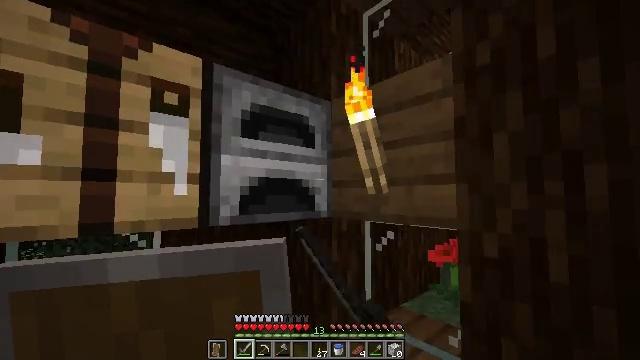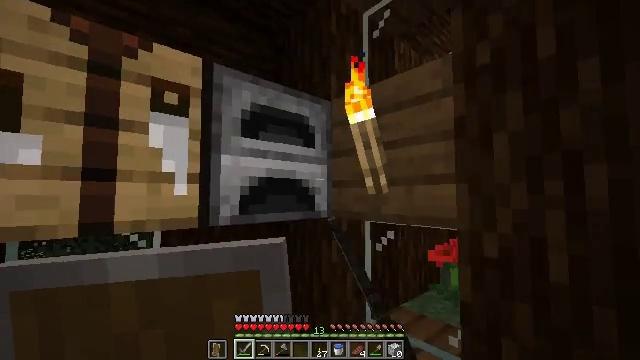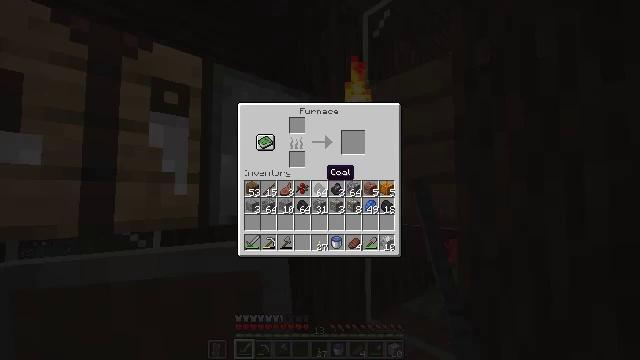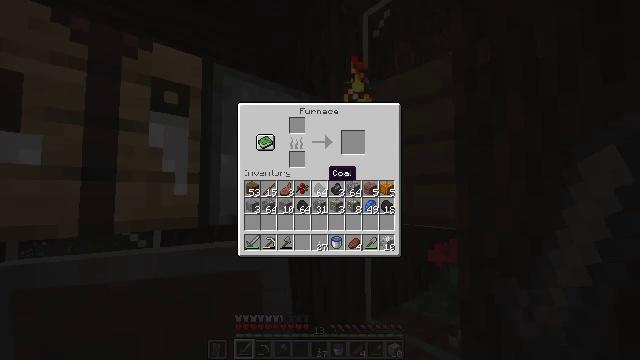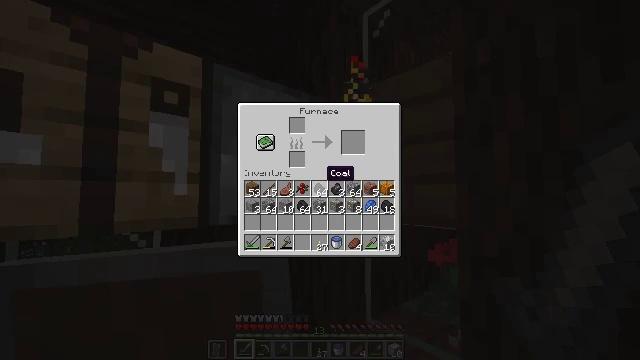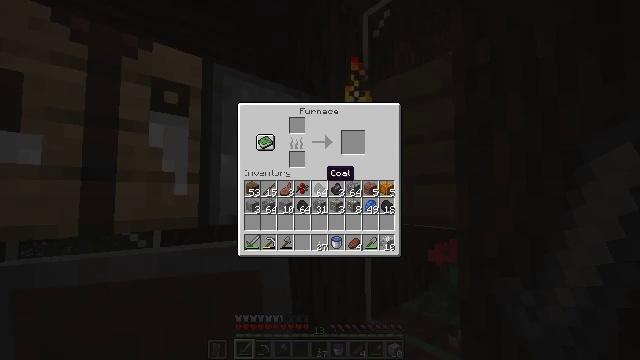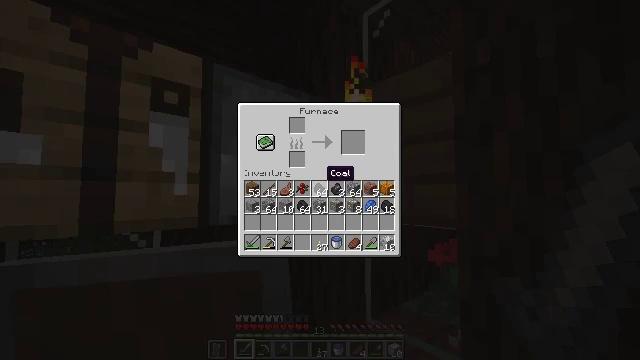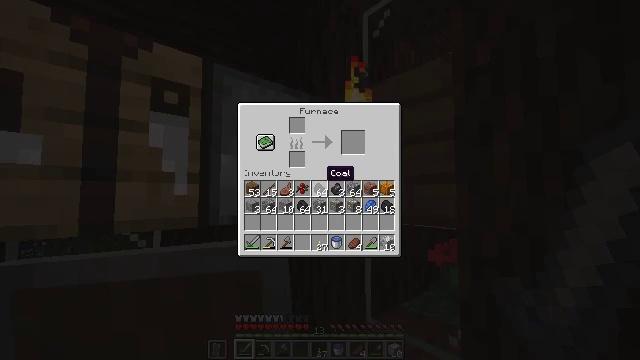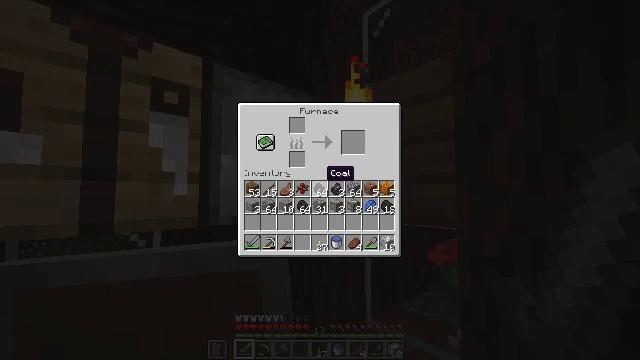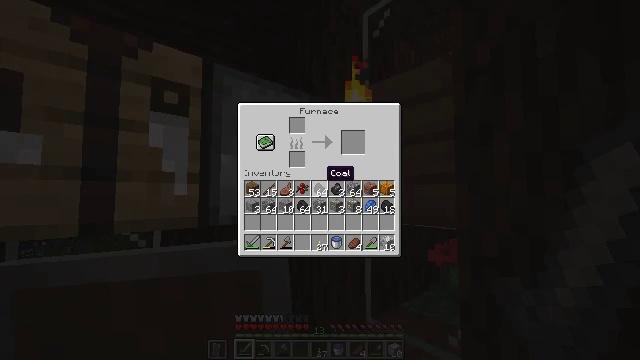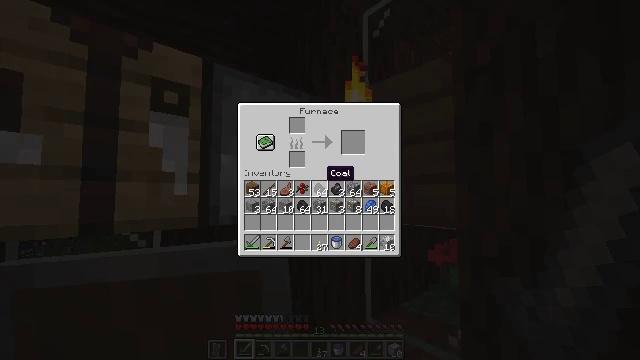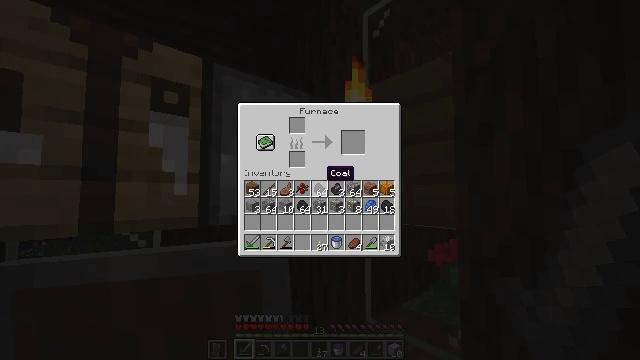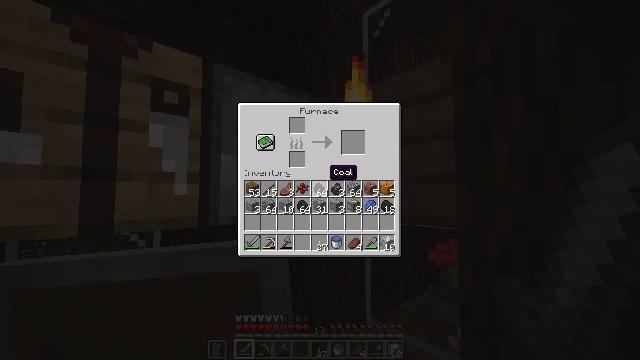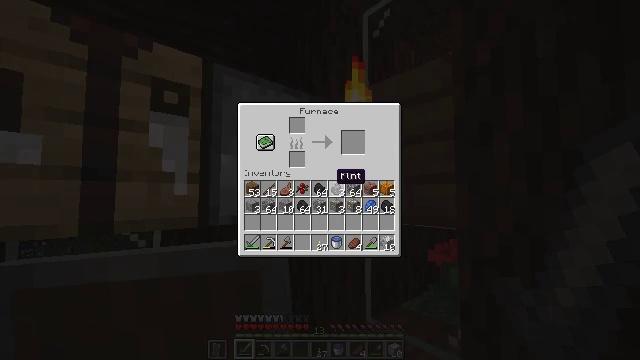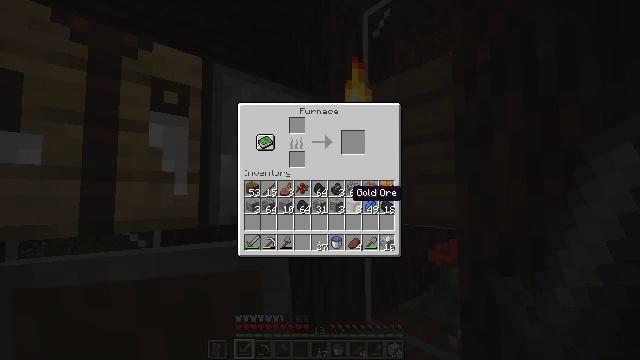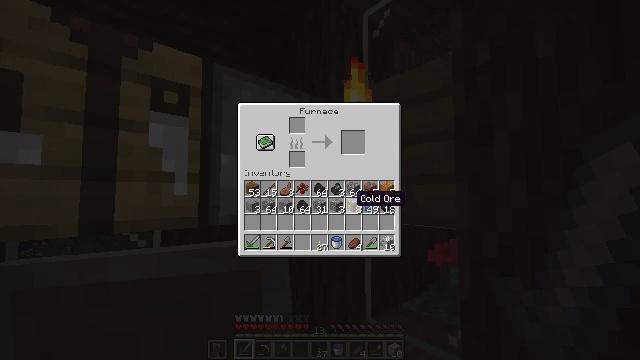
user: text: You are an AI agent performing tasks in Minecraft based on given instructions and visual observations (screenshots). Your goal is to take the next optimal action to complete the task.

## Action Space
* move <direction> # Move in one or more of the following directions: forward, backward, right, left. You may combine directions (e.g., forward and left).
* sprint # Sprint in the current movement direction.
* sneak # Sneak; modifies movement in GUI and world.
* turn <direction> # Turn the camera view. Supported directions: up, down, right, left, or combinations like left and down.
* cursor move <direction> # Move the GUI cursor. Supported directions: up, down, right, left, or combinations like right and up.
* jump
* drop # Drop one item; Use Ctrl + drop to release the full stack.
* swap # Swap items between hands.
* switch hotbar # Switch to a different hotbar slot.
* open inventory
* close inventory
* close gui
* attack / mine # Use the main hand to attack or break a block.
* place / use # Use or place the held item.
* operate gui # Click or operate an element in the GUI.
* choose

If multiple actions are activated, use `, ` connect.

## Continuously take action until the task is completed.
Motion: motion action
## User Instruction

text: Make a cobblestone wall with six cobblestone blocks.
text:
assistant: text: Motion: no_op
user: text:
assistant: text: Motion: open gui
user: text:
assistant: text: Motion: no_op
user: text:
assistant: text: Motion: no_op
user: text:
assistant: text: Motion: no_op
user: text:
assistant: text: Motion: no_op
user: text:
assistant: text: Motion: no_op
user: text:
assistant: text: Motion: no_op
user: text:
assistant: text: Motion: no_op
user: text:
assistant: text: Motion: no_op
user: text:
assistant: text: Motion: no_op
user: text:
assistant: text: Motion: no_op
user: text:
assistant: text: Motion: cursor move right
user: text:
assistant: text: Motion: cursor move right and down
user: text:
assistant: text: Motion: sneak
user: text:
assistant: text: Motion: sneak
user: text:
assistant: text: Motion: sneak
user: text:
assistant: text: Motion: sneak, operate gui
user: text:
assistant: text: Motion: sneak, operate gui
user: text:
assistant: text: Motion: sneak, operate gui
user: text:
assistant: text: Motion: sneak
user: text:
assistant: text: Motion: sneak, cursor move left and up
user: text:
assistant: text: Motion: sneak, cursor move left and up
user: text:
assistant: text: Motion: sneak, cursor move left and up
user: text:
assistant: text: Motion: sneak
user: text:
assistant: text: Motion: sneak
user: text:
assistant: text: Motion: sneak, cursor move down
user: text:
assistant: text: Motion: sneak, operate gui
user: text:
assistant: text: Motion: sneak, operate gui
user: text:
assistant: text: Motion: sneak, cursor move right and down